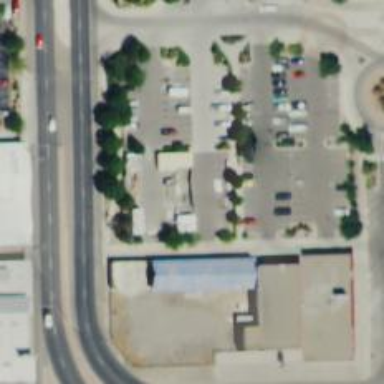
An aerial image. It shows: Parking space.